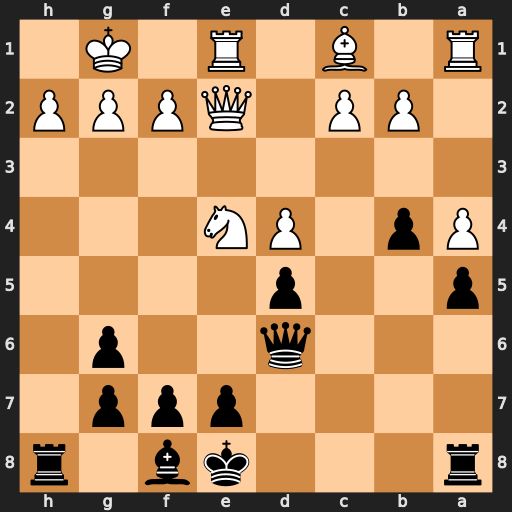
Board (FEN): r3kb1r/4ppp1/3q2p1/p2p4/Pp1PN3/8/1PP1QPPP/R1B1R1K1
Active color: b
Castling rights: kq
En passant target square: -
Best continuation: Qxh2+ Kf1 Qh1#